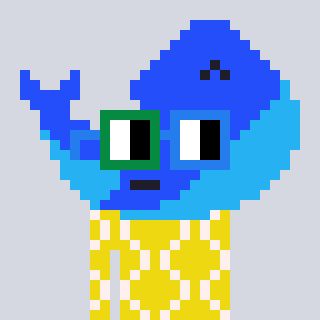
a pixel art character with square green and blue glasses, a whale-shaped head and a yellow-colored body on a cool background